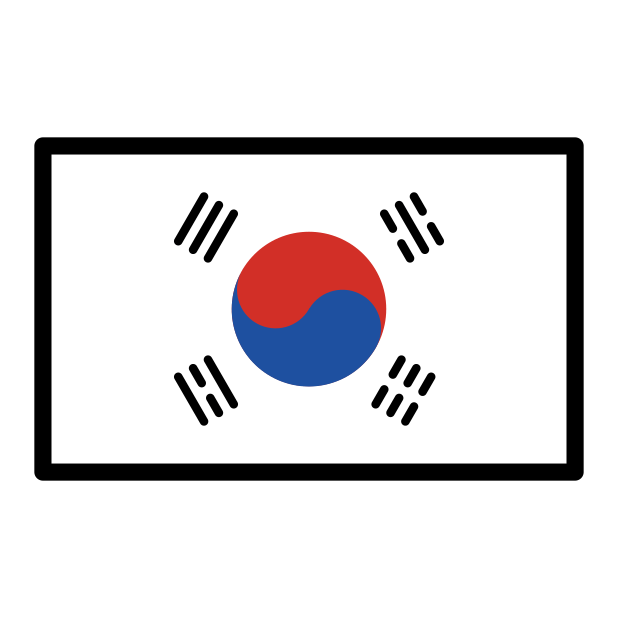
flag: South Korea